九年级 · 画法几何学
如图, 树、红旗、人在同一直线上, 已知人的影子为 $A B$, 树的影子为 $C D$, 确定光源的位置并画出旗杆的影子.

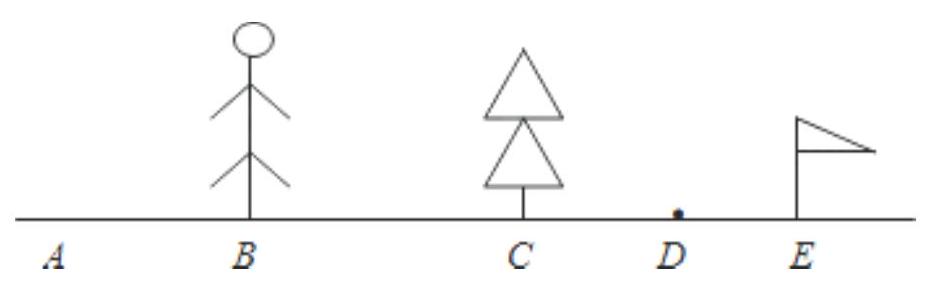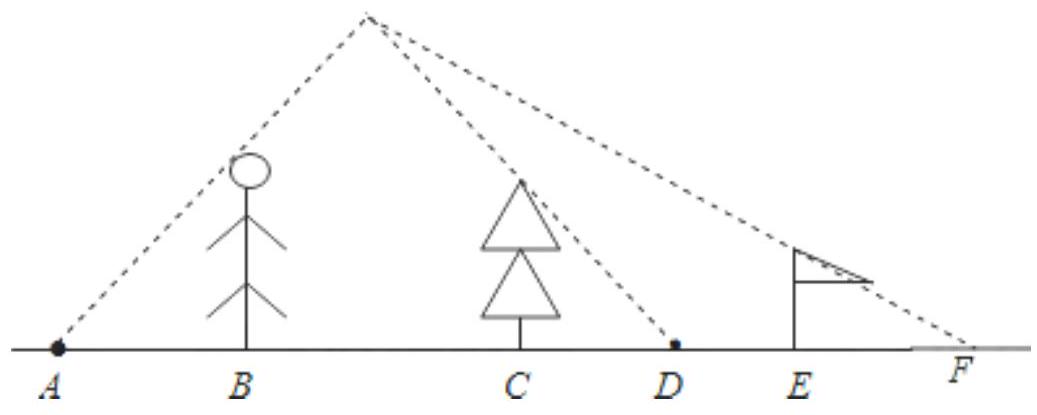
答案: 见解析.

【解析】试题分析: 利用两个物体与影长的对应顶点的连线交于一点, 这样得到的投影是中心投影, 此点就是光源的位置所在.

试题解析:

如图所示是灯光的光线原因是过一棵树的顶端及其影子的顶端作一条直线, 再过人的顶端及其影子的顶端作一条直线, 两直线相交, 其交点就是光源的位置; 然后再过旗杆的顶端连接光源的直线, 交地面于一点, 连接这点与旗杆底端的线段就是旗杆的影子.

【点睛】运用了中心投影, 用到的知识点为: 两个物体与影长的对应顶点的连线交于一点,此时为灯光形成的光线, 此点为光源所在.